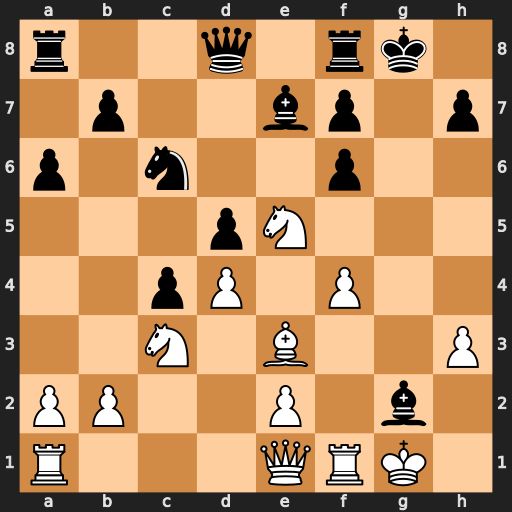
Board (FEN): r2q1rk1/1p2bp1p/p1n2p2/3pN3/2pP1P2/2N1B2P/PP2P1b1/R3QRK1
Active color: w
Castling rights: -
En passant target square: -
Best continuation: Nxc6 bxc6 Kxg2